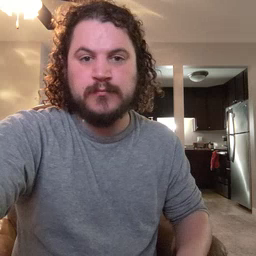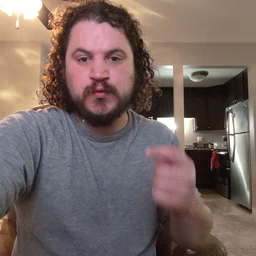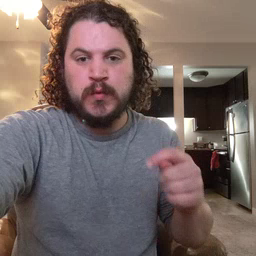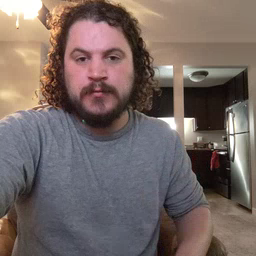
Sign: toy